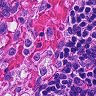
Metastatic tissue present: no